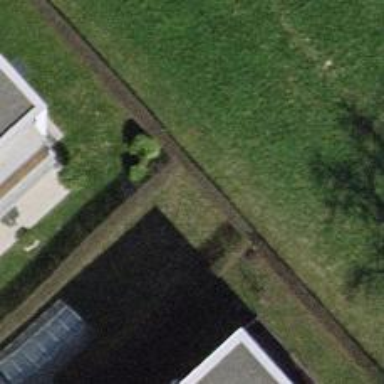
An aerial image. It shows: Hedge barrier.